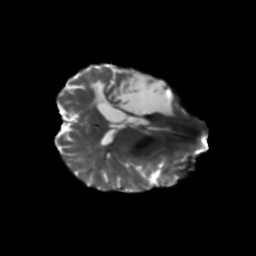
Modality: T2w
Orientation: axial
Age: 46
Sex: female
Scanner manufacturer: siemens
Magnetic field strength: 3 T
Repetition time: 5.47 s
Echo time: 0.0854 s